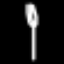
Label: fork